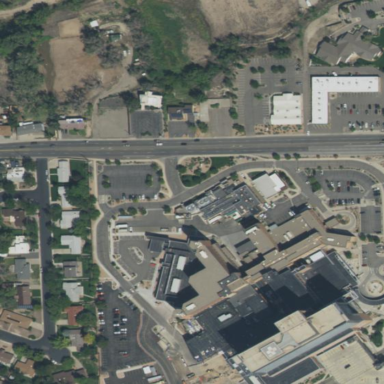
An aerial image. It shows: Healthcare facility identified as hospital.